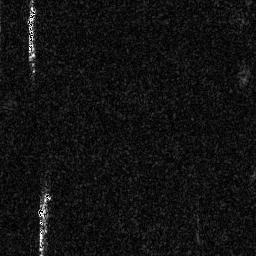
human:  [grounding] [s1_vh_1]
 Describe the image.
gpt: In the satellite image, there is  <ref>1 medium ship </ref> <box>[[13, 74, 19, 98, 0]]</box> located at bottom left,  <ref>1 medium ship </ref> <box>[[10, 1, 14, 23, 0]]</box> located at top left.